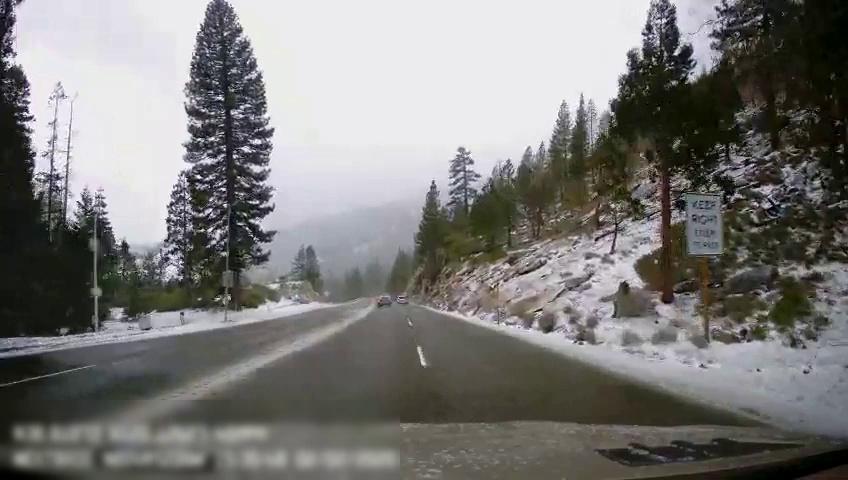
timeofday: Day
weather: Snowy
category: Drivable Space
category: Vehicles | SUV
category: Vehicles | SUV
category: Lanes | Opposite Lane
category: Lanes | Current Lane
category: Traffic | Signs